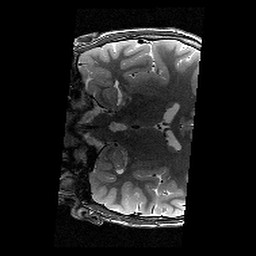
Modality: T2w
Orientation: coronal
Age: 11
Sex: male
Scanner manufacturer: siemens
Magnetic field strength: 3 T
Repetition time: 9.23 s
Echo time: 0.067 s